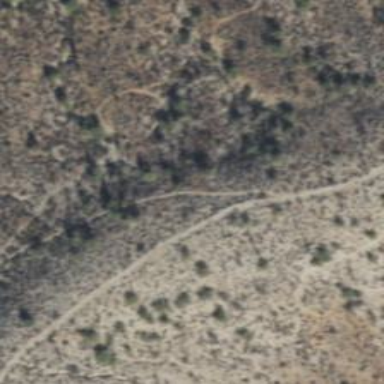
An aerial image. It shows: Path.